Question: I am following a Mule tutorials to perform JAXB transformations. The exception trace I get is below, followed by my configuration
I am using Mule 3.6.2 EE on JDK 1.7
'''
WARN 2015-07-18 12:41:34,326 [main] org.mule.config.spring.MuleArtifactContext: Exception encountered during context initialization - cancelling refresh attempt
org.springframework.beans.factory.BeanCreationException: Error creating bean with name '_muleNotificationManager': FactoryBean threw exception on object creation; nested exception is org.springframework.beans.factory.BeanCreationException: Error creating bean with name 'JAXB_Context': Invocation of init method failed; nested exception is javax.xml.bind.JAXBException: Provider com.sun.xml.bind.v2.ContextFactory could not be instantiated: javax.xml.bind.JAXBException: "com.mulesoft.training" doesnt contain ObjectFactory.class or jaxb.index
- with linked exception:
[javax.xml.bind.JAXBException: "com.mulesoft.training" doesnt contain ObjectFactory.class or jaxb.index]
at org.springframework.beans.factory.support.FactoryBeanRegistrySupport.doGetObjectFromFactoryBean(FactoryBeanRegistrySupport.java:173) ~[spring-beans-3.2.13.RELEASE.jar:3.2.13.RELEASE]
at org.springframework.beans.factory.support.FactoryBeanRegistrySupport.getObjectFromFactoryBean(FactoryBeanRegistrySupport.java:102) ~[spring-beans-3.2.13.RELEASE.jar:3.2.13.RELEASE]
at org.springframework.beans.factory.support.AbstractBeanFactory.getObjectForBeanInstance(AbstractBeanFactory.java:1467) ~[spring-beans-3.2.13.RELEASE.jar:3.2.13.RELEASE]
at org.springframework.beans.factory.support.AbstractBeanFactory.doGetBean(AbstractBeanFactory.java:246) ~[spring-beans-3.2.13.RELEASE.jar:3.2.13.RELEASE]
at org.springframework.beans.factory.support.AbstractBeanFactory.getBean(AbstractBeanFactory.java:191) ~[spring-beans-3.2.13.RELEASE.jar:3.2.13.RELEASE]
at org.springframework.beans.factory.support.DefaultListableBeanFactory.preInstantiateSingletons(DefaultListableBeanFactory.java:632) ~[spring-beans-3.2.13.RELEASE.jar:3.2.13.RELEASE]
'''
My XML configuration looks like the below
'''
<http:request-config name="United_REST_Request_Configuration" host="localhost" port="8112" basePath="essentials/united/flights" doc:name="HTTP Request Configuration"/>
<http:request-config name="Bank_REST_Request_Configuration" host="training.cloudhub.io" port="80" basePath="/build/banking/rest" doc:name="HTTP Request Configuration">
<http:raml-api-configuration location="http://localhost:8112/build/banking/raml"/>
</http:request-config>
<ws:consumer-config name="Delta_Web_Service_Consumer" wsdlLocation="http://localhost:8112/essentials/delta?wsdl" service="TicketServiceService" port="TicketServicePort" serviceAddress="http://localhost:8112/essentials/delta" doc:name="Web Service Consumer"/>
<mulexml:jaxb-context name="JAXB_Context" packageNames="com.mulesoft.training" doc:name="JAXB Context" />
<flow name="getDeltaFlightsFlow">
<http:listener config-ref="HTTP_Listener_Configuration" path="/delta" allowedMethods="GET" doc:name="/delta"/>
<ws:consumer config-ref="Delta_Web_Service_Consumer" operation="listAllFlights" doc:name="listAllFlightsWS"/>
<mulexml:jaxb-xml-to-object-transformer returnClass="com.mulesoft.training.FlightArray" jaxbContext-ref="JAXB_Context" doc:name="XML to JAXB Object"/>
<logger message="#[payload]" level="INFO" doc:name="Logger"/>
</flow>
'''
My package structure looks like the below
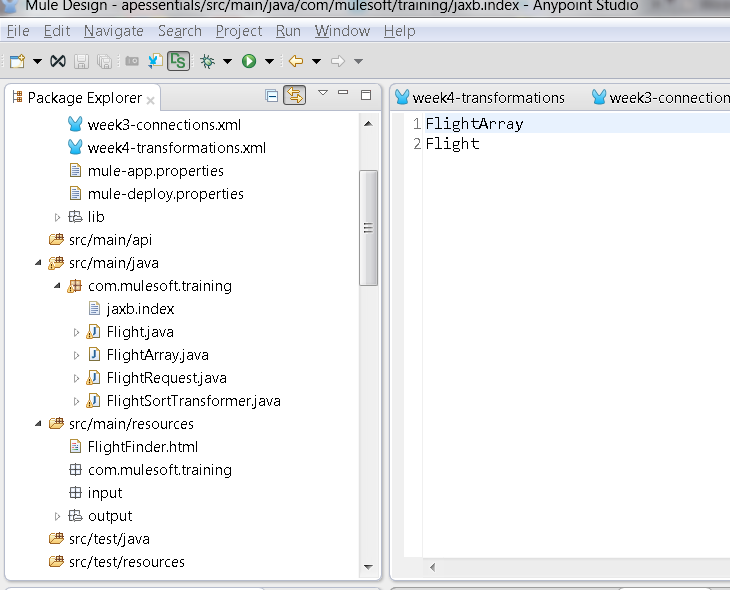
Answer: Mule projects in eclipse (mule studio) are an extension of the Java Project Type. All of the resources in a Java project must go in a resources-type class path entry, in short, 'src/main/resources' is where these types of files must live. You can create a package there and place the resources and it should work.
This is true also for maven from which mule projects got their structure.